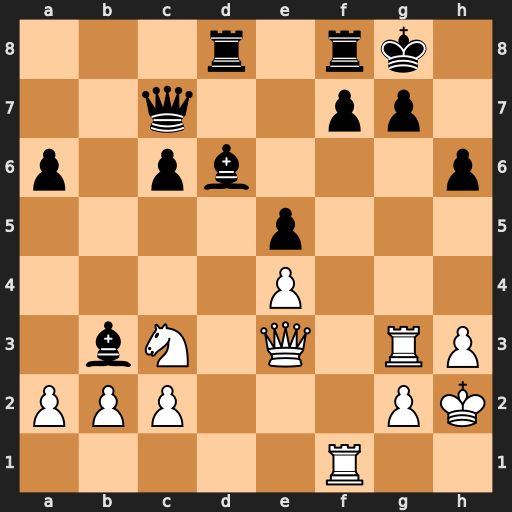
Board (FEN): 3r1rk1/2q2pp1/p1pb3p/4p3/4P3/1bN1Q1RP/PPP3PK/5R2
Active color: w
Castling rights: -
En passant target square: -
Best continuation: Rf6 g6 Qxh6